Question: On a page when we tab across elements, they get focused and those elements get highlighted with some browser specific css.
Like on button when focused it shows like below screen shot.
> Notice the white dotted line on button

I would like to show exactly similar when button is 'hovered'
'''
button:hover {
/*What should go here?*/
}
'''
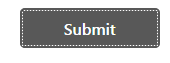
Answer: Is this what you're looking for? <URL>
As mentioned by the others, take a look at the outline property. Also the box-shadow simulates a border around your button.
'''
<button>Submit</button>
button {
display: block;
background: grey;
padding: 5px;
border: none;
box-shadow: 0 0 0 3px grey;
}
button:hover {
/*What should go here?*/
outline: 1px dotted white;
}
button:focus {
outline: 1px dotted white;
}
'''